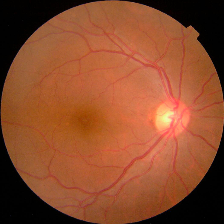
Diabetic retinopathy grade: No DR